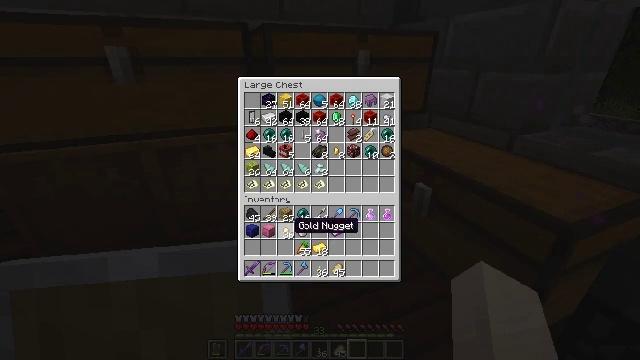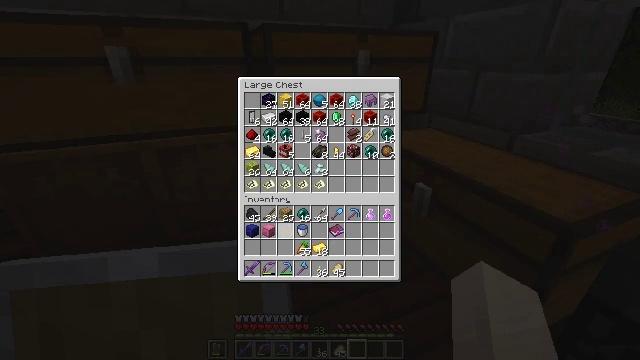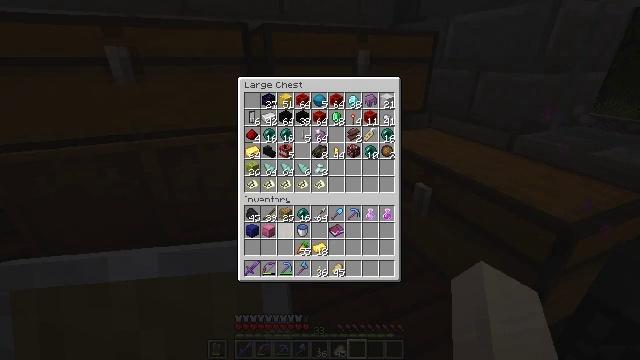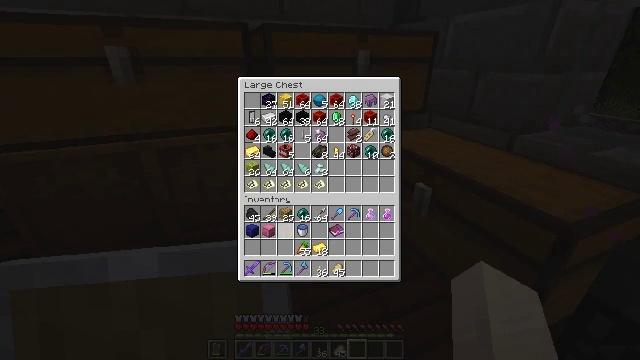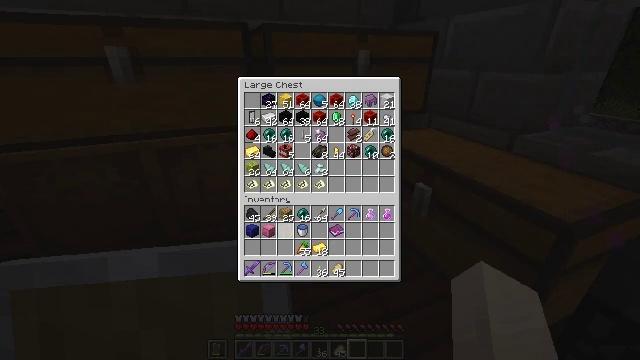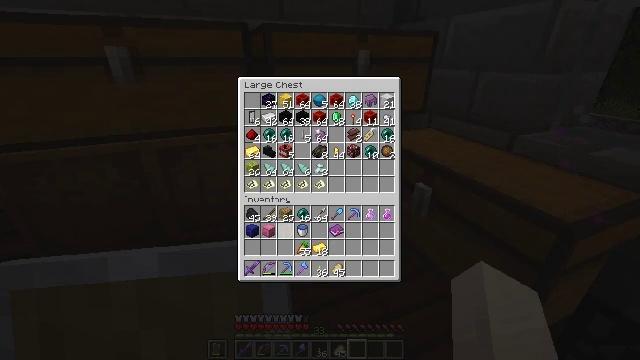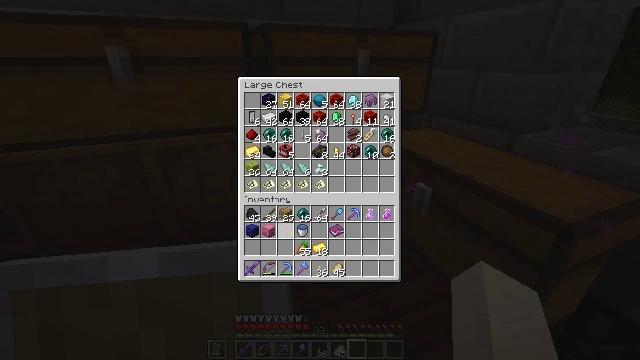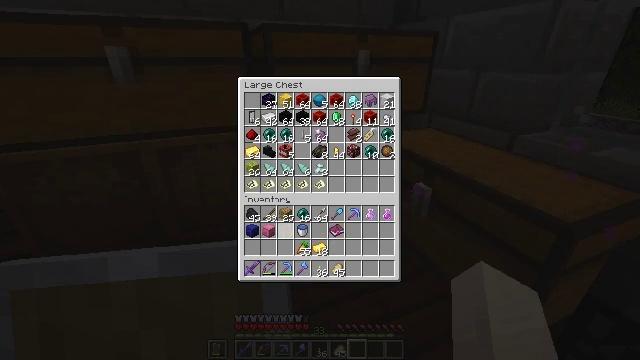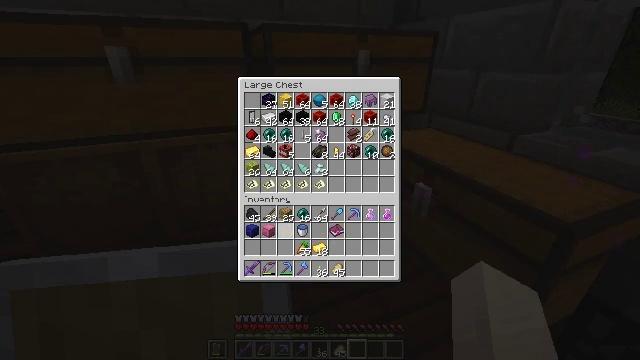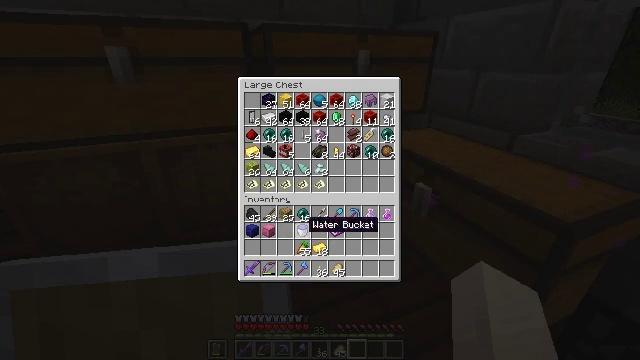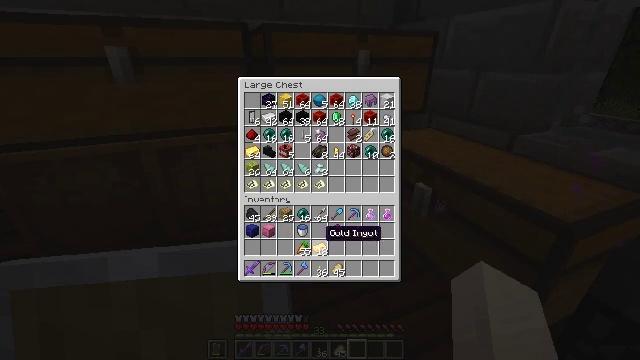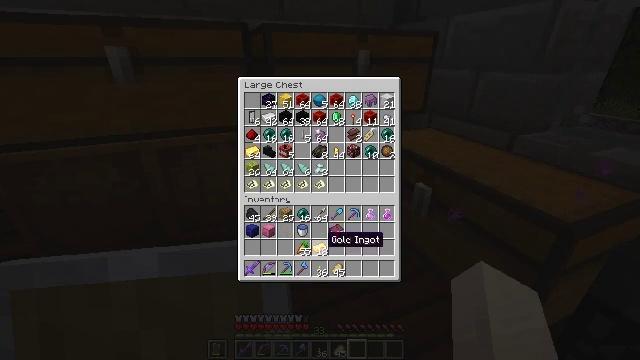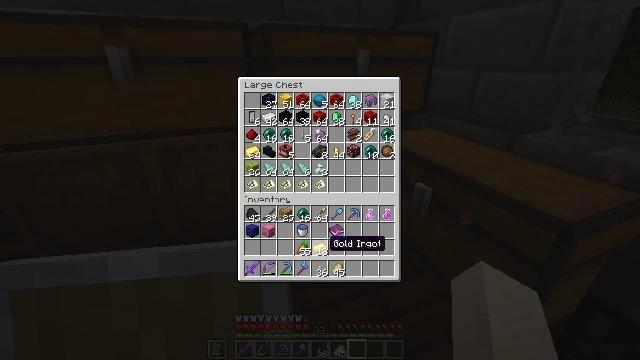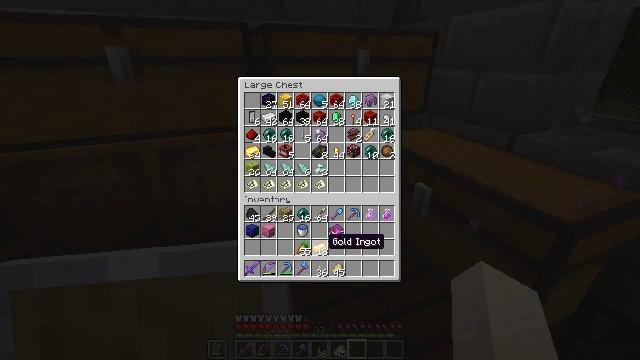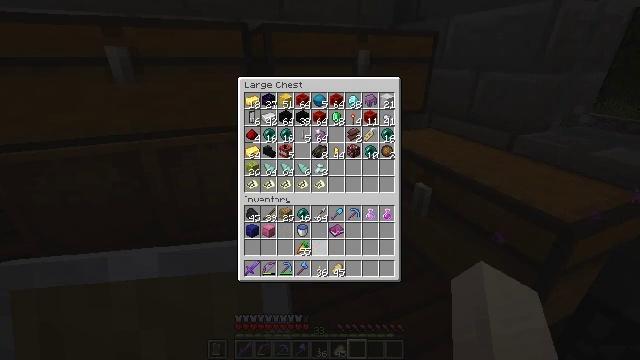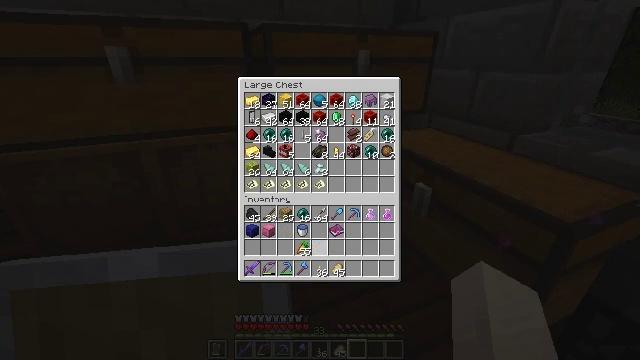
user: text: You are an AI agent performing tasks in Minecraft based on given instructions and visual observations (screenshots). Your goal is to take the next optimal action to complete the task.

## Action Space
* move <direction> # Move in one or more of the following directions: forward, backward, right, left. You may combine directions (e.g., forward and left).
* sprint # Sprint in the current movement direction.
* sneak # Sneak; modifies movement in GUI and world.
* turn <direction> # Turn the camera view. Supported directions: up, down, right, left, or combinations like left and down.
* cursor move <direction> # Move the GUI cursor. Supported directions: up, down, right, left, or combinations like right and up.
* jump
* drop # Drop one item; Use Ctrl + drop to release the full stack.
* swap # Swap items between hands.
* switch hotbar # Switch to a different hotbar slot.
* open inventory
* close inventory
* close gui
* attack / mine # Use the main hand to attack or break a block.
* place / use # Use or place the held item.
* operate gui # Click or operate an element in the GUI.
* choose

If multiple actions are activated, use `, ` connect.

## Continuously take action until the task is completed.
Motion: motion action
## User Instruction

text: Break the orange shulker box to pick it up.
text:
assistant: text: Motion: sneak, operate gui
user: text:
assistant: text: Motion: sneak, operate gui
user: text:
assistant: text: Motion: sneak
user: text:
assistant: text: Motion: sneak
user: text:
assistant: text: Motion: no_op
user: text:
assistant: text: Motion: no_op
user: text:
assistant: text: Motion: no_op
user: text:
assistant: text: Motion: no_op
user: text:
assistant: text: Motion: cursor move right
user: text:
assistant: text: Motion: cursor move right and down
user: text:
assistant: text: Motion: cursor move down
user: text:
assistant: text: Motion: sneak
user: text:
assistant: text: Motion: sneak
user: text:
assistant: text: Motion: sneak, operate gui
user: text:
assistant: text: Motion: sneak
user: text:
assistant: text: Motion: sneak
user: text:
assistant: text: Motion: sneak
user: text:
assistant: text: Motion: cursor move right and up
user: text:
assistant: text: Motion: no_op
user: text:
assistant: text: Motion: no_op
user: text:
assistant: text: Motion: no_op
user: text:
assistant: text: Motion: cursor move down
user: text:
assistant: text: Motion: cursor move left
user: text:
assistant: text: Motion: no_op
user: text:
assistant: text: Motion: cursor move left
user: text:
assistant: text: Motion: no_op
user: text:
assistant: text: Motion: no_op
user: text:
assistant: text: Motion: operate gui
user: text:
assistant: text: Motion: cursor move up
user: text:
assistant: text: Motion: cursor move left